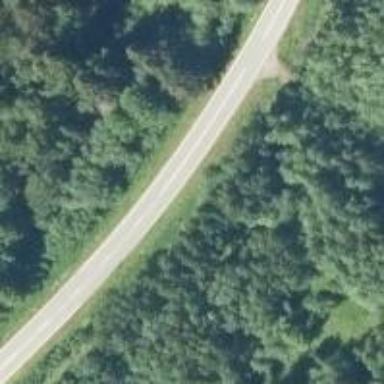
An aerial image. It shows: Tertiary road.